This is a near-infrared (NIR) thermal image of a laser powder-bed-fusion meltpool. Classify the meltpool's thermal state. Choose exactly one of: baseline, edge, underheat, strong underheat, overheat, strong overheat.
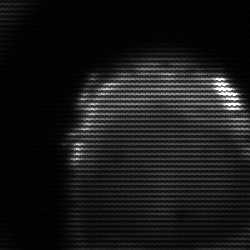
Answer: edge